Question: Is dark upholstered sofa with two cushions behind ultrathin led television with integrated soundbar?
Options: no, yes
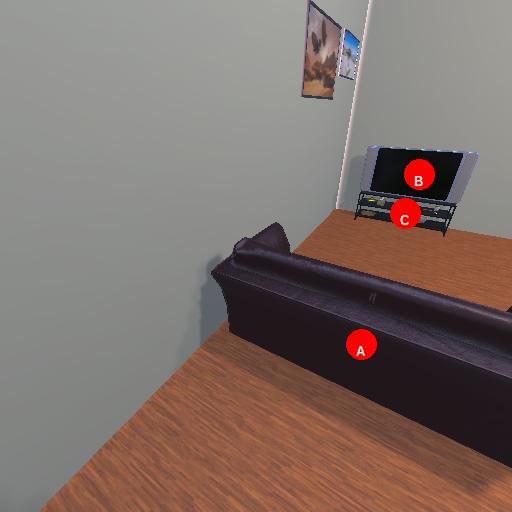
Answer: no